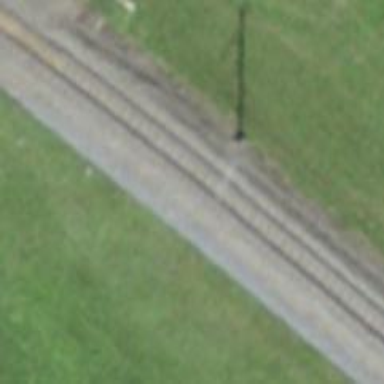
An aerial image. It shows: Railway signal.